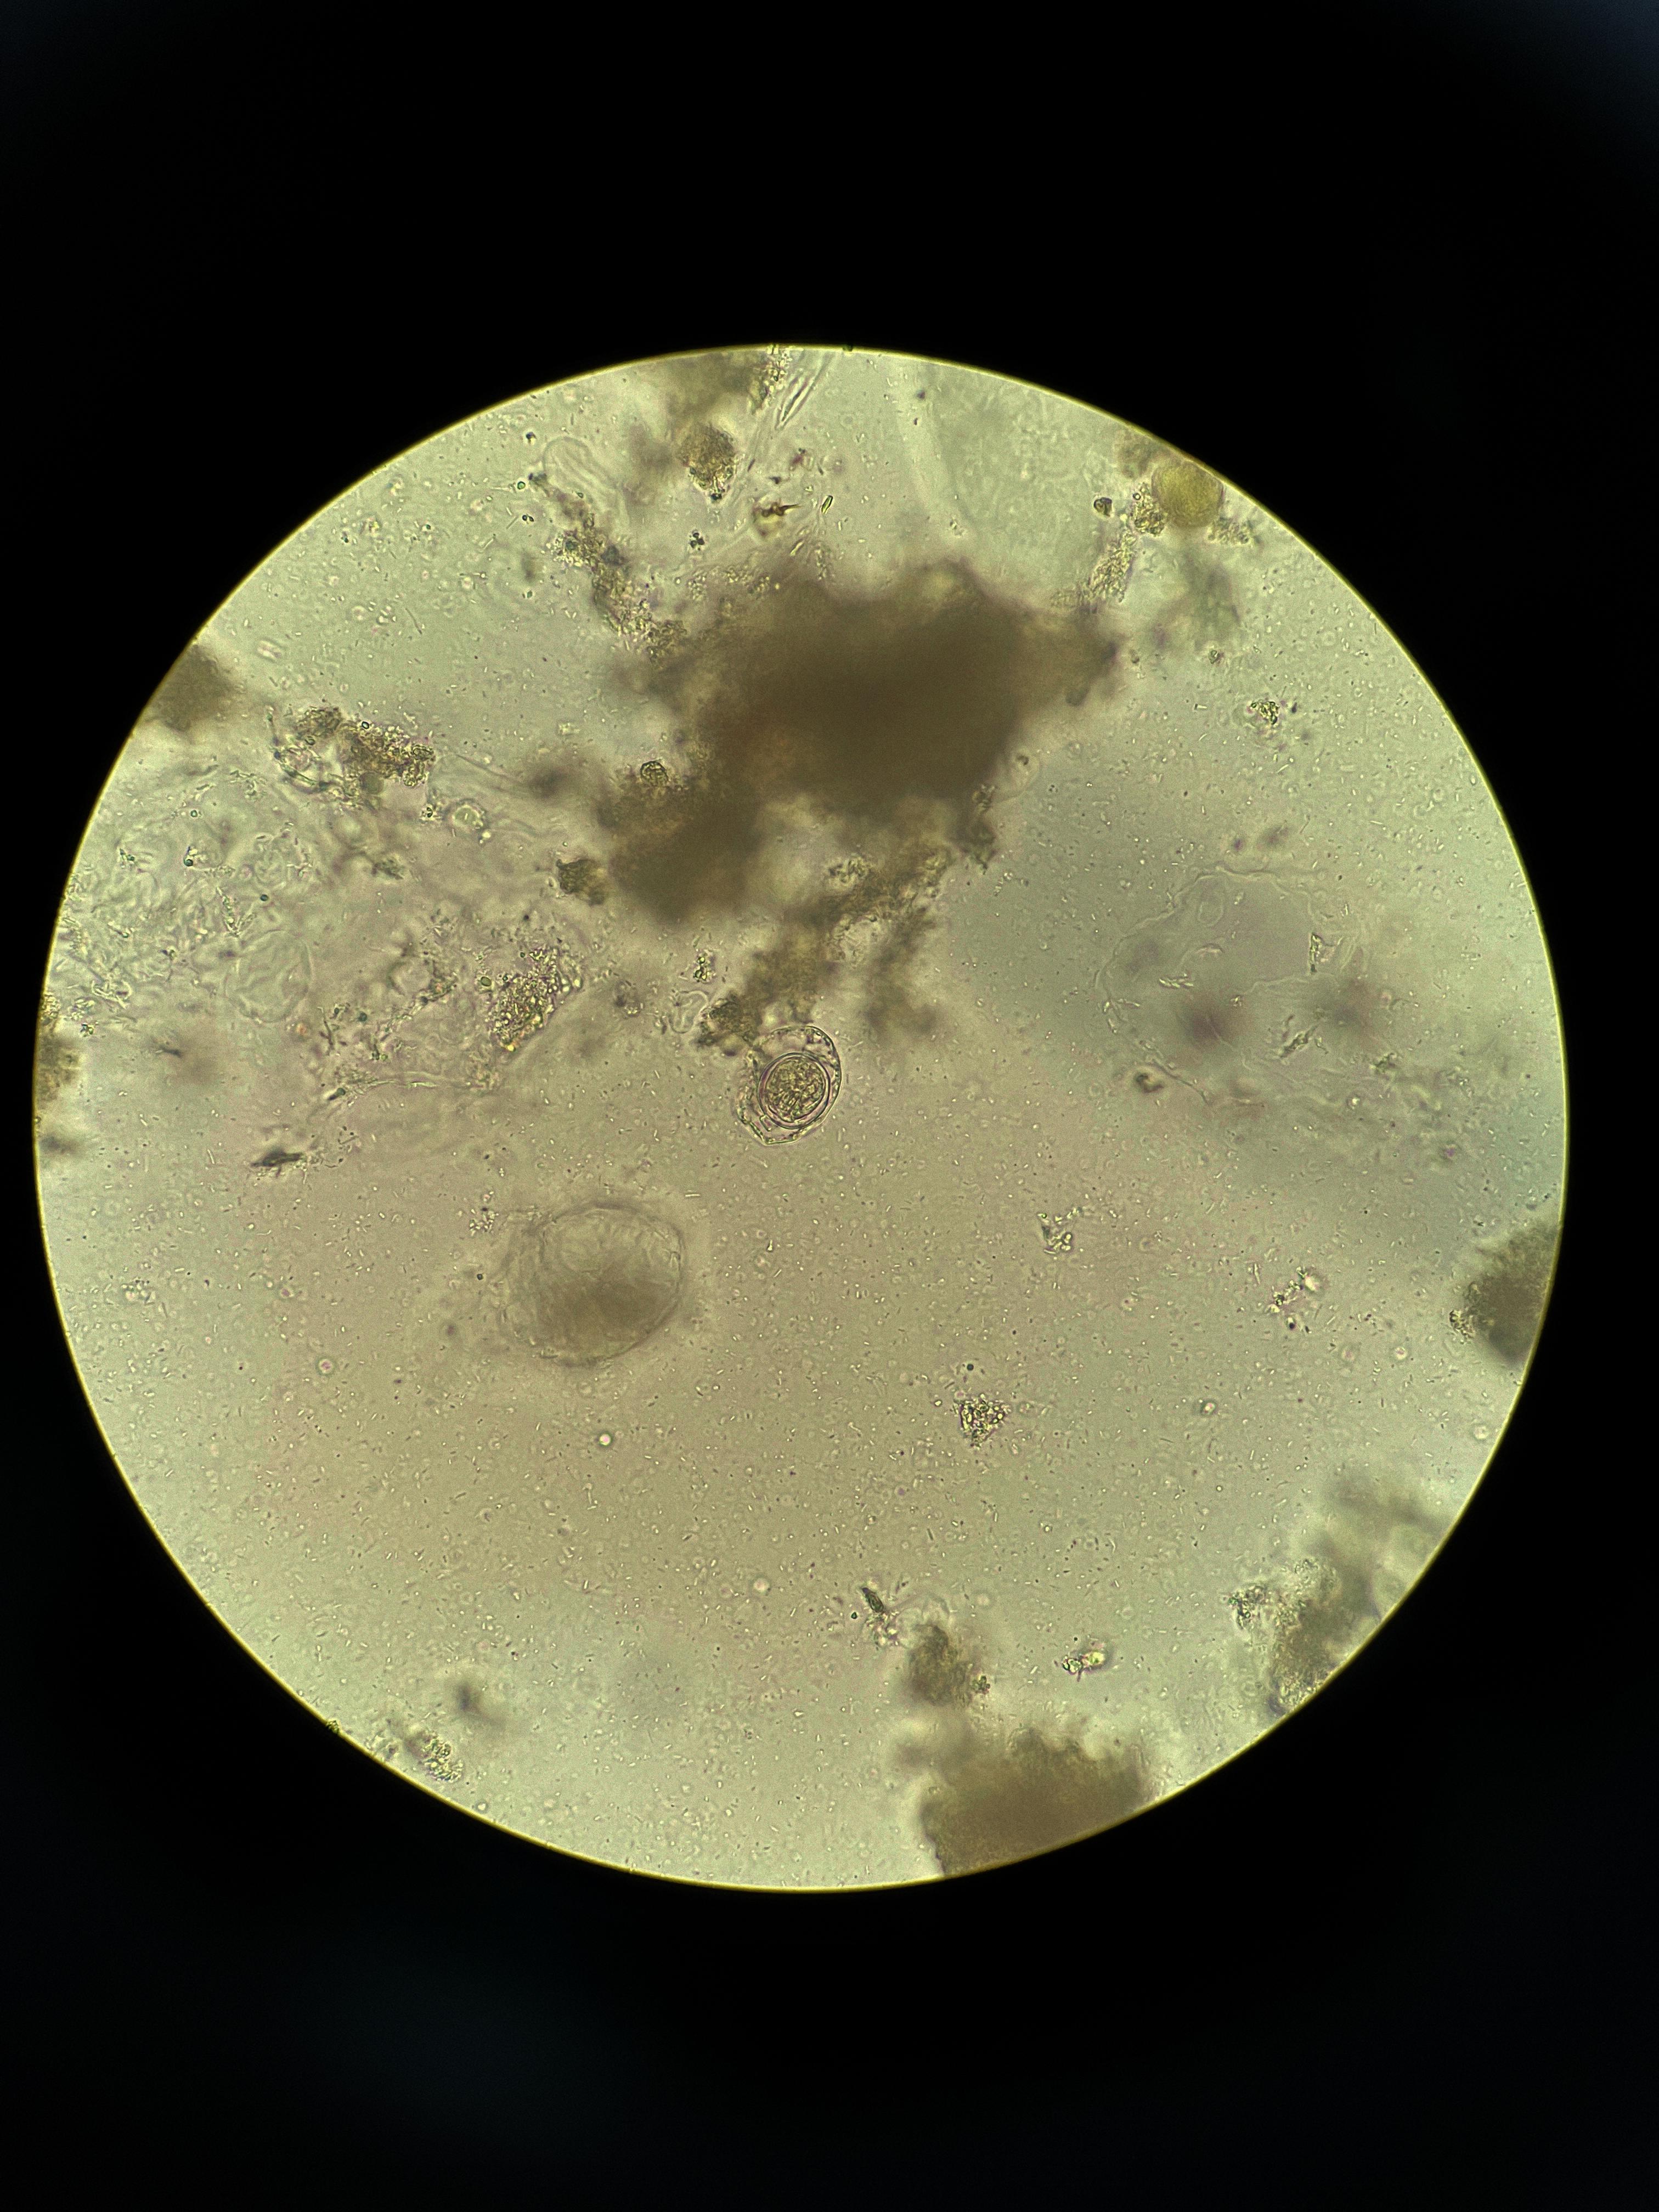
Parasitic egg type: Hymenolepis nana